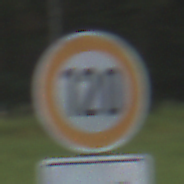
Verkehrszeichen: Geschwindigkeit120
Zusatzzeichen unten: ZeitangabenMitBeschraenkungAufWochentage8
Umgebung: Outdoor, Nature
Tageszeit: SunriseSunset
Wetter: PartlyCloudy
Licht: Natural
Jahreszeit: NotSpecified
Kontrast: MediumContrast